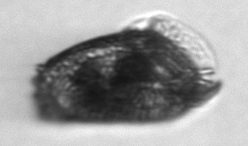
Label: Dinophysis_norvegica